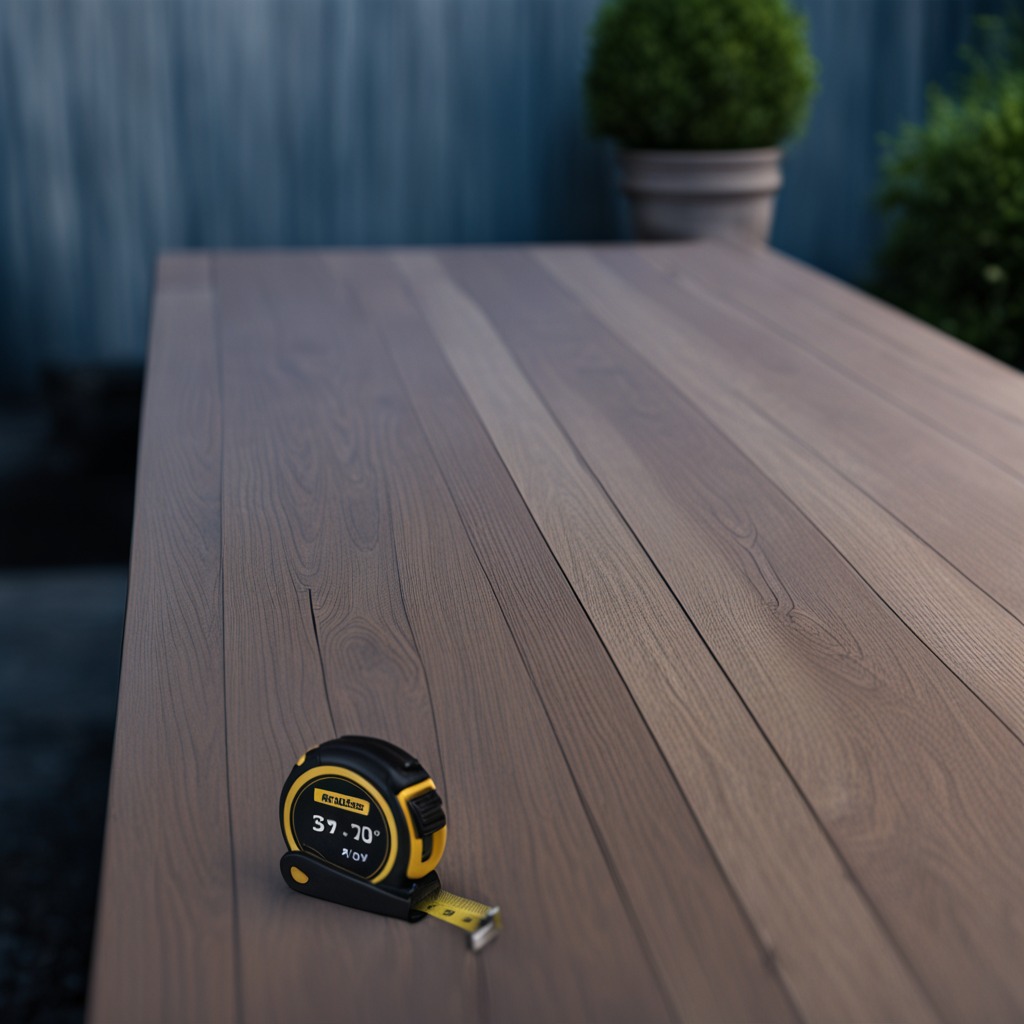
A measuring tape is lying on the old table.